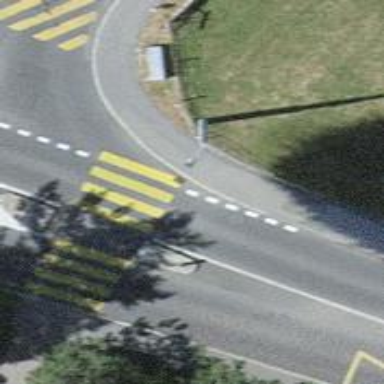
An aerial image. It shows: Kerb serving as barrier.